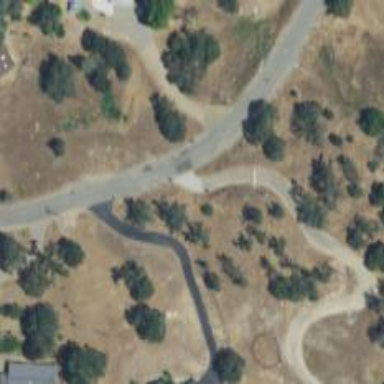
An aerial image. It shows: Driveway leading to service road.